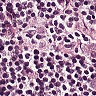
Metastatic tissue present: yes